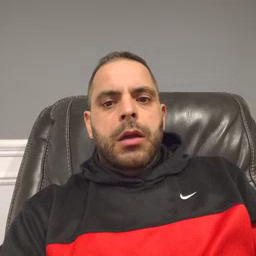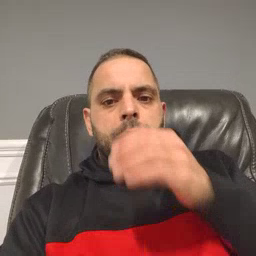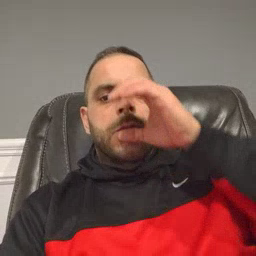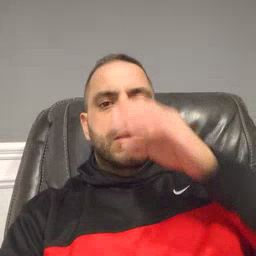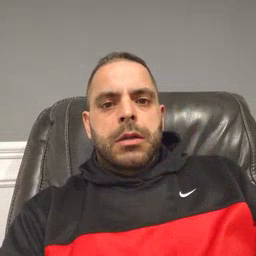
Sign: drink